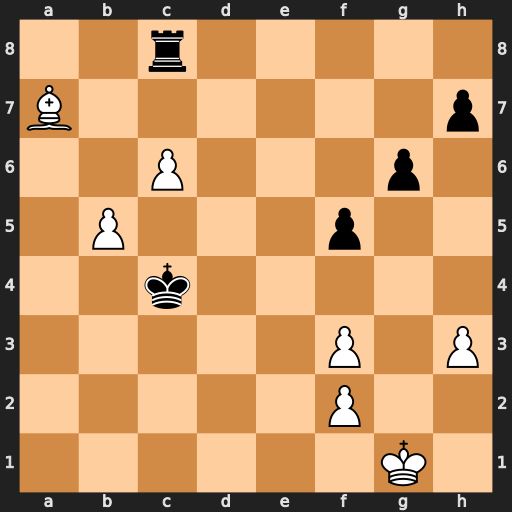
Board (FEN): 2r5/B6p/2P3p1/1P3p2/2k5/5P1P/5P2/6K1
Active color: w
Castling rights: -
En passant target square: -
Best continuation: b6 Kd5 b7